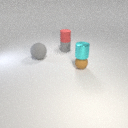
large gray rubber sphere to the left of small gray rubber cylinder